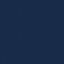
Land use / land cover: SeaLake